Question: I am trying to optimize my mobile site and one of the things i am trying to do is minimize the html code (css and javascript are already minified)
after minifying i have noticed issues with how the page looks
nothing too dramatic, but here is an example:

What causes my page to break when it is minified, and how can i minify the page without it breaking?
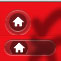
Answer: A common problem I have is that whitespace in HTML adds visible spacing. It's clear that the two tags below will render differently:
'''
<p>Hello world</p>
<p>Helloworld</p>
'''
And so will these:
'''
<p>Hello
world</p>
<p>Helloworld</p>
'''
The minifier will might remove line breaks, which might change spacing. See if a line break is somehow essential to your page's layout.